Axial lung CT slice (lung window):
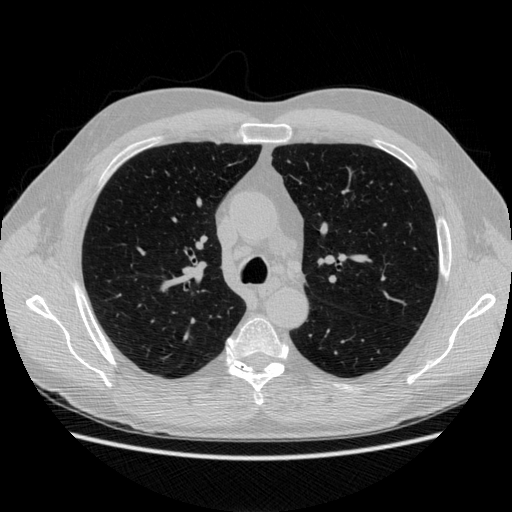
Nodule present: no